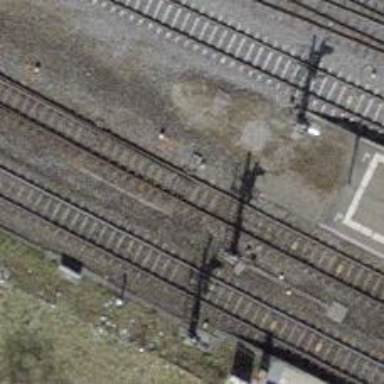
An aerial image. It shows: Railway switch.